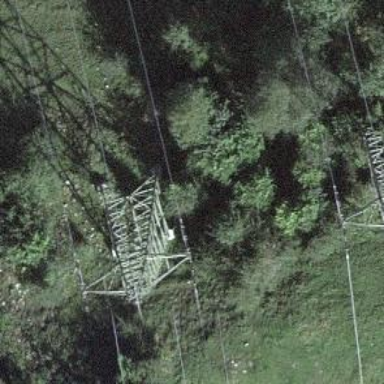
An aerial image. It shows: Power line is depicted.